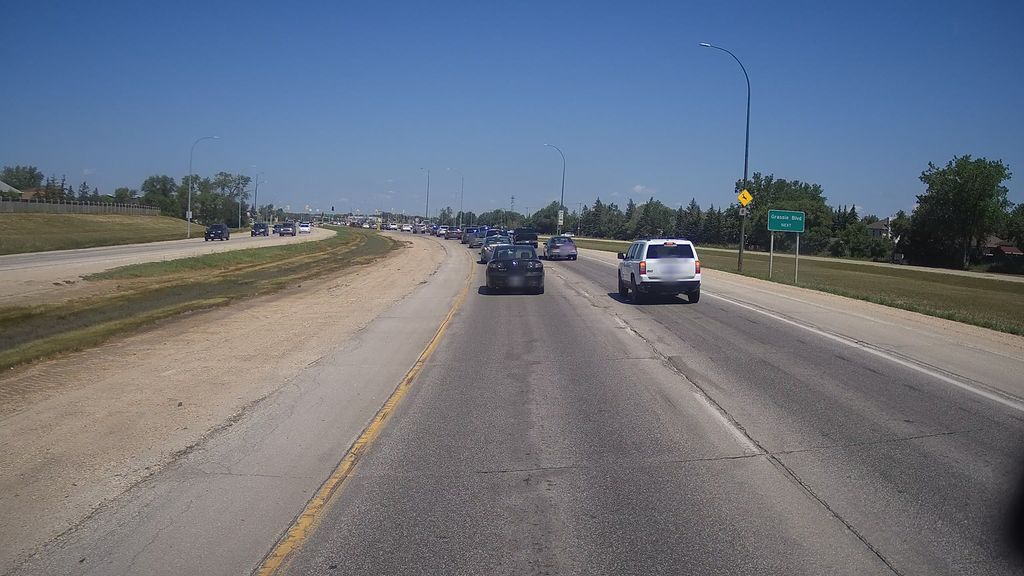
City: winnipeg